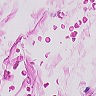
Metastatic tissue present: no